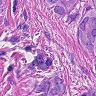
Metastatic tissue present: yes